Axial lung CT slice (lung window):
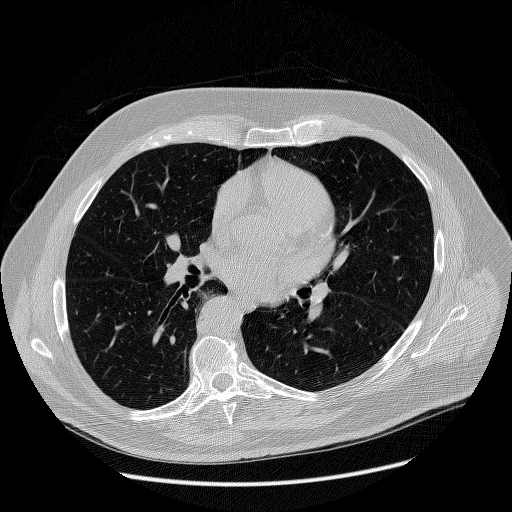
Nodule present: no